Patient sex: F
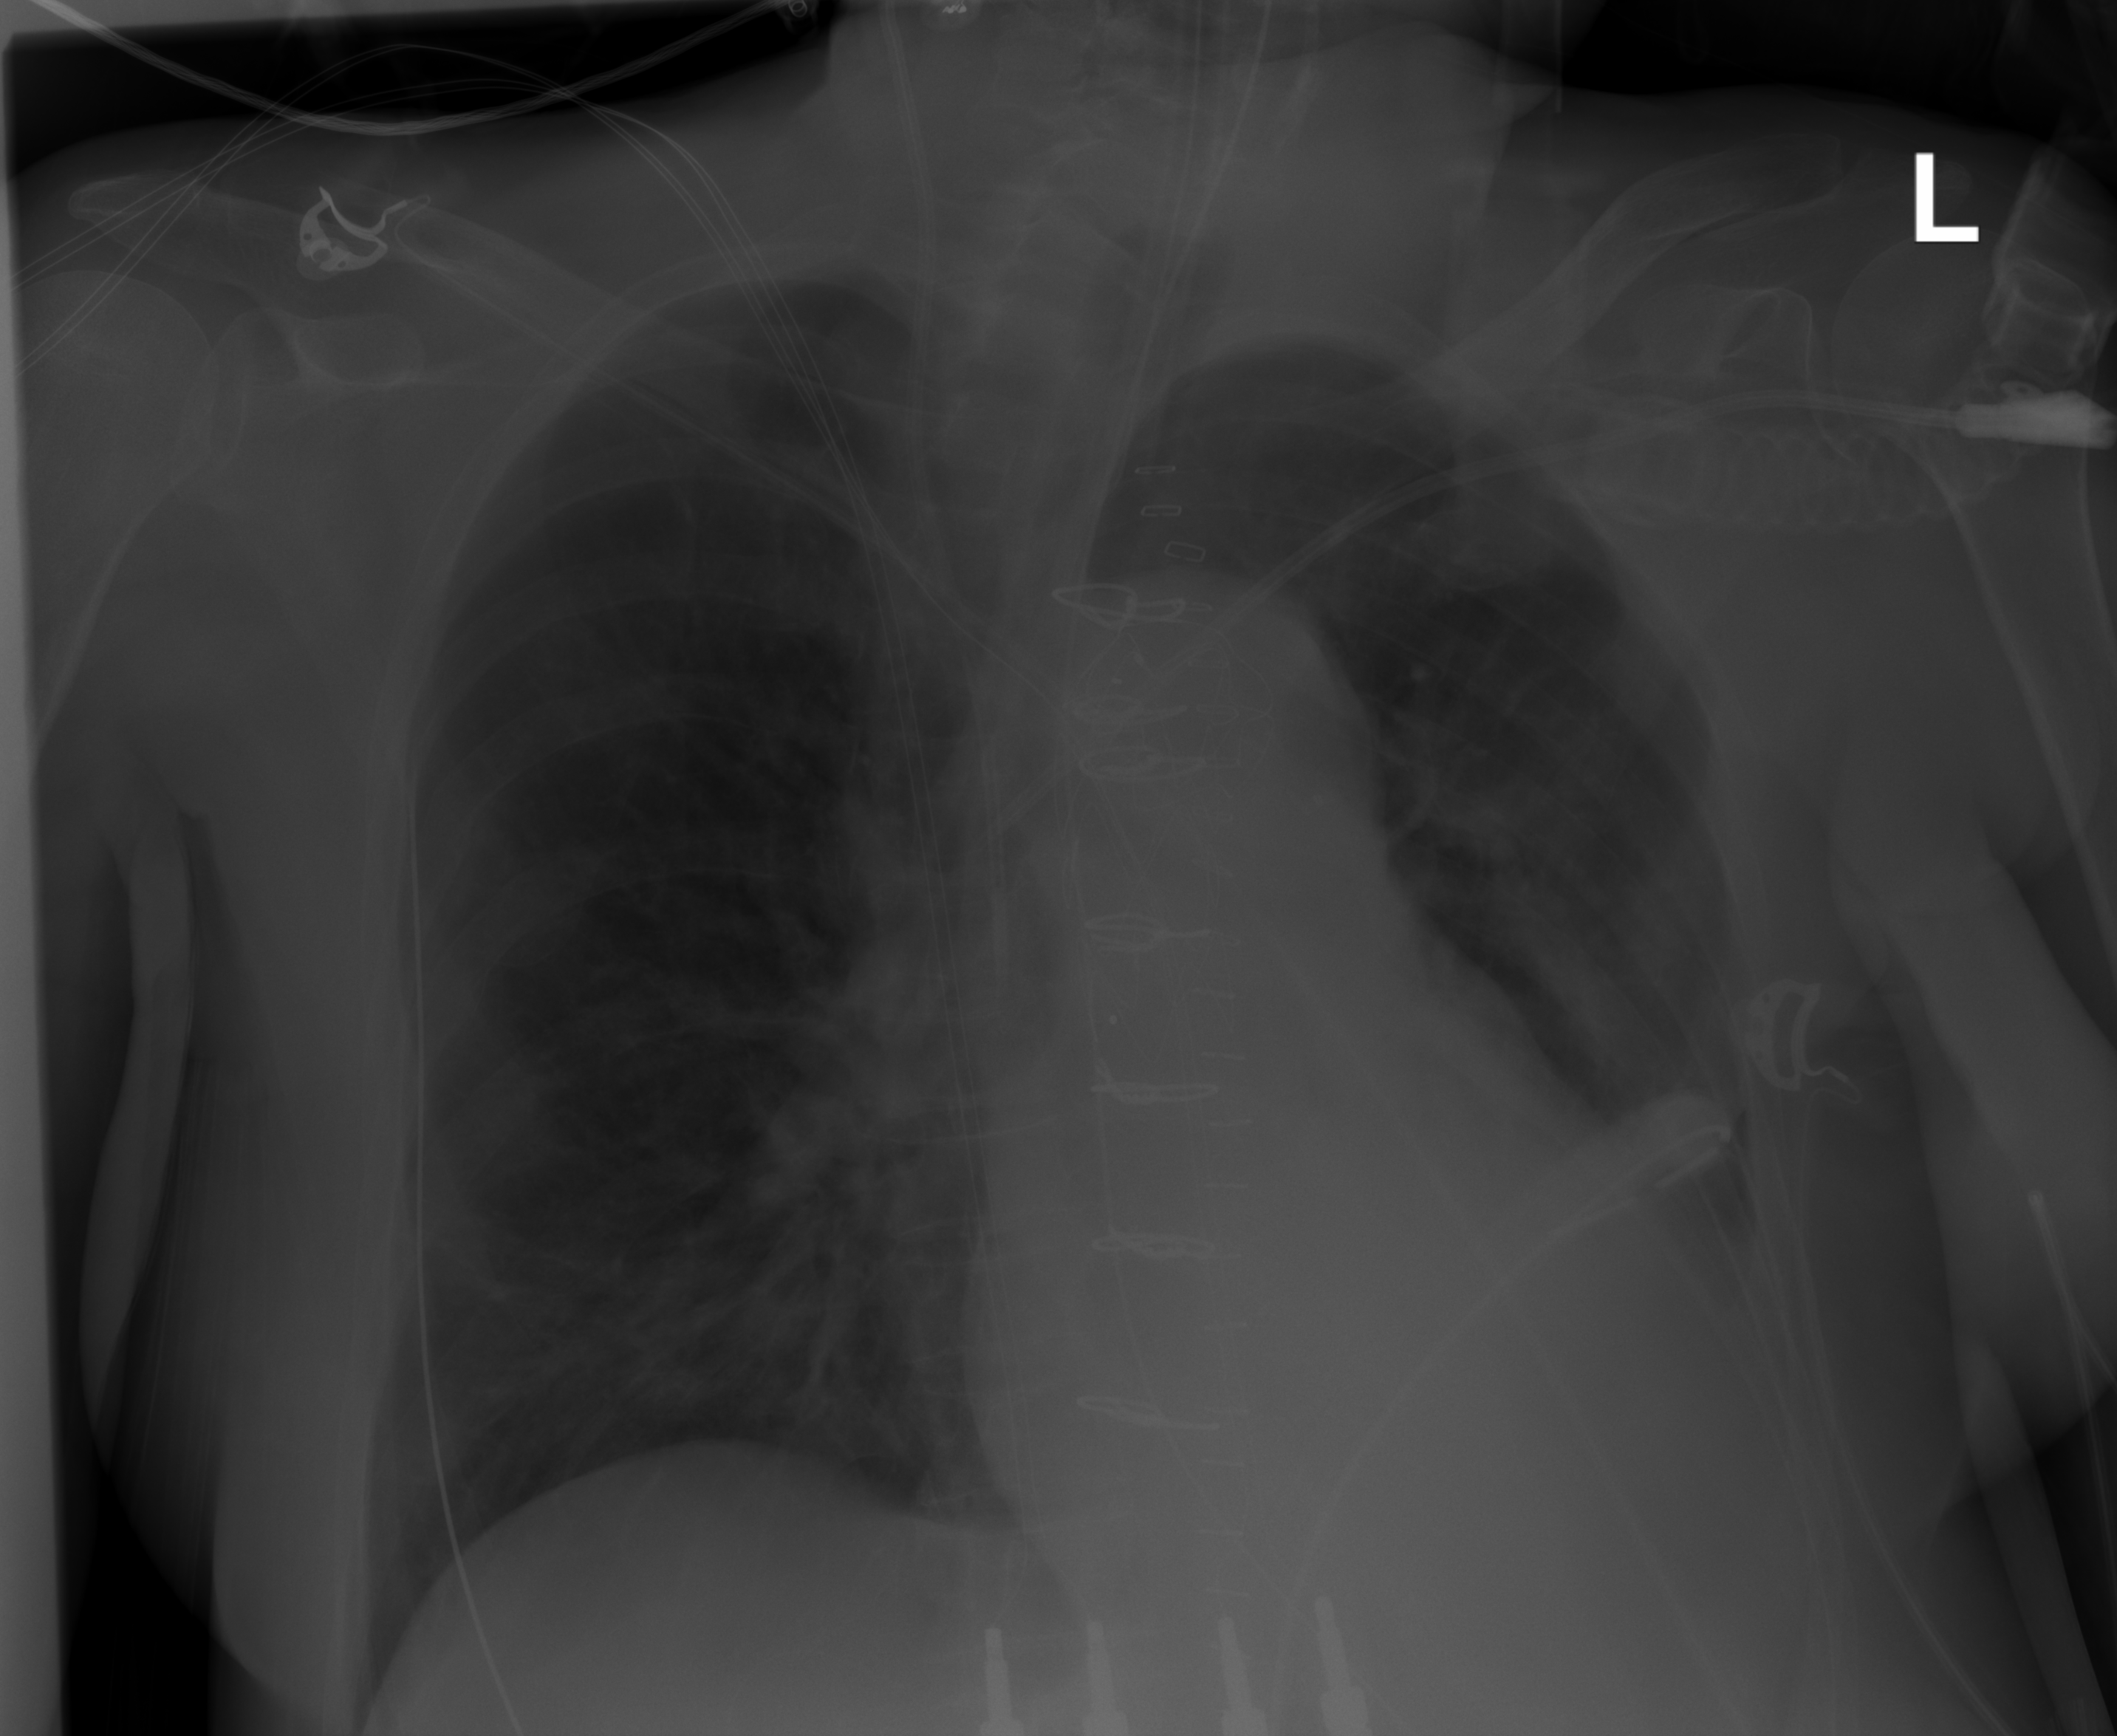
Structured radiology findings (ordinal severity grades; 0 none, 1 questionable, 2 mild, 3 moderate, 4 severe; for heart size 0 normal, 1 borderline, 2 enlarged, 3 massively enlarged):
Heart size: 0
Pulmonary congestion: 0
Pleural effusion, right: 0
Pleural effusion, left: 2
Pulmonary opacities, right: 1
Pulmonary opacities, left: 2
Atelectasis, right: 2
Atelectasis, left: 2